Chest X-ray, PA view. Patient: 56 years old, sex M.
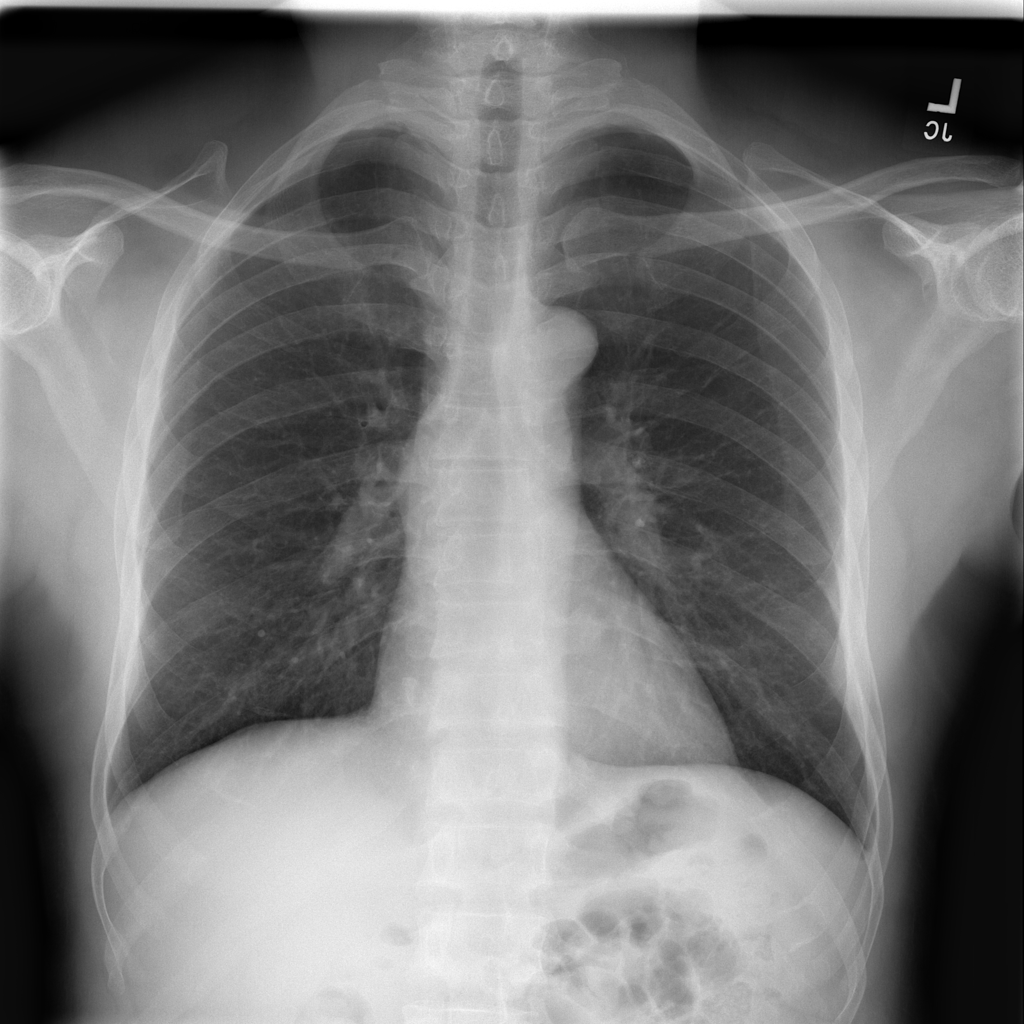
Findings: No Finding